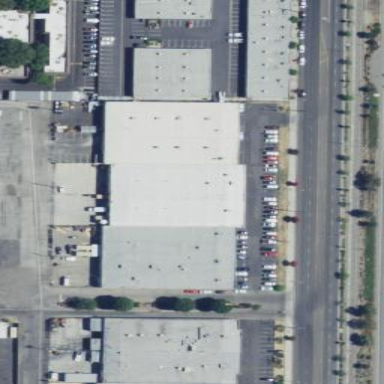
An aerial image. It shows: Industrial building.